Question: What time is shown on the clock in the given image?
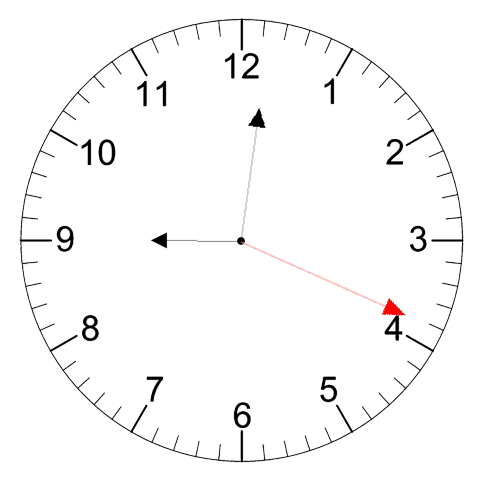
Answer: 09:01:19